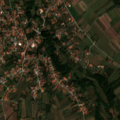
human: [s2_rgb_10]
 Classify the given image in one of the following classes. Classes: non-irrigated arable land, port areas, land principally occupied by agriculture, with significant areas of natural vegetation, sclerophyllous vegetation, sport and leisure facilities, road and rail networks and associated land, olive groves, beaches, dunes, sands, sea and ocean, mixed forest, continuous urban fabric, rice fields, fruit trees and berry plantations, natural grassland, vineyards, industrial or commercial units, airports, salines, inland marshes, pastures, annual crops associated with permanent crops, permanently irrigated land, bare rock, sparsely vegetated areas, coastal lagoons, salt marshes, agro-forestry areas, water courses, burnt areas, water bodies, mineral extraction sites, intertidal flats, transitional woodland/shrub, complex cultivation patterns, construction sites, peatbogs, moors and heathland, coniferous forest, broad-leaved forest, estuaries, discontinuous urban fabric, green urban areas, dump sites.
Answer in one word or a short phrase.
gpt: discontinuous urban fabric, complex cultivation patterns, land principally occupied by agriculture, with significant areas of natural vegetation